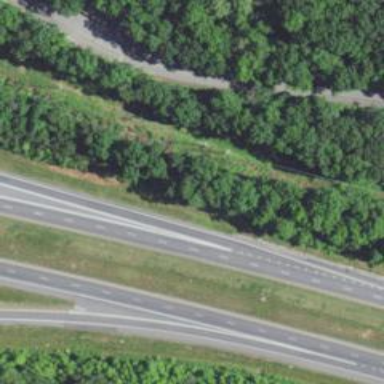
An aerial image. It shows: Motorway junction.